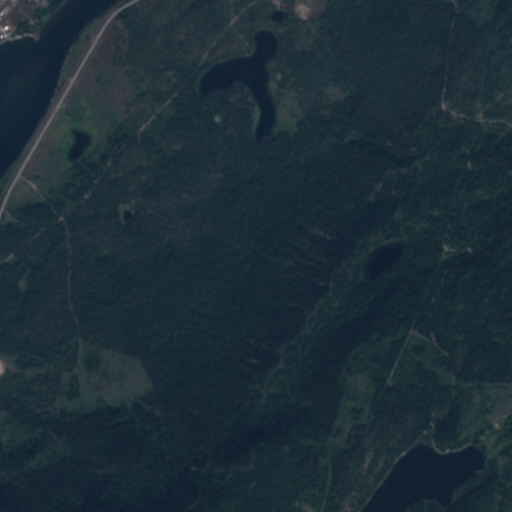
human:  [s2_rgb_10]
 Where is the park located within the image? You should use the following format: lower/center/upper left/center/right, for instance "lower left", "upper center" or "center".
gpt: The park is located in the lower right of the image.
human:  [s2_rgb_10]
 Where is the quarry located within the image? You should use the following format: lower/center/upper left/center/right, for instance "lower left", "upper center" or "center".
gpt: The quarry is located in the upper left of the image.
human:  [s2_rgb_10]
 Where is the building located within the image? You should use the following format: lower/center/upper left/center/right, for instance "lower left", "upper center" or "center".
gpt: The building is located in the upper left of the image.
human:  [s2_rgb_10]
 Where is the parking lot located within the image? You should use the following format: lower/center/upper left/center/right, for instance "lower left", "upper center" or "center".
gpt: There is no parking lot in the image.